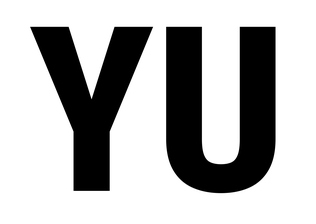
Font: Roboto_Condensed_ExtraBold